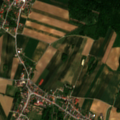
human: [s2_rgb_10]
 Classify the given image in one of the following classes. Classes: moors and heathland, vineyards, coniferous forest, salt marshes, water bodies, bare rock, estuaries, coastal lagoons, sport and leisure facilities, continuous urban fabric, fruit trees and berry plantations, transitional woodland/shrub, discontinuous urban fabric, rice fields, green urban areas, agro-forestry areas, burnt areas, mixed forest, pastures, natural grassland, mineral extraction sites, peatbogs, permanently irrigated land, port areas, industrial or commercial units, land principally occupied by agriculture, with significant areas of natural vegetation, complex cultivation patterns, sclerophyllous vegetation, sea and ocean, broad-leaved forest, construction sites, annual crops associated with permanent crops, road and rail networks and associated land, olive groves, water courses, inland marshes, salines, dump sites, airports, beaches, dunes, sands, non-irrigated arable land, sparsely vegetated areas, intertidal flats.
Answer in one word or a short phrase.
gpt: discontinuous urban fabric, non-irrigated arable land, land principally occupied by agriculture, with significant areas of natural vegetation, broad-leaved forest